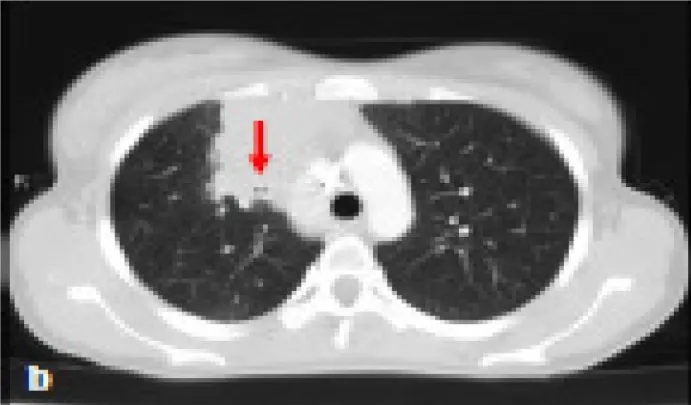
Chest CT scan at onset. B. Intralesional bronchial structures (arrow).
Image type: radiology (ct)